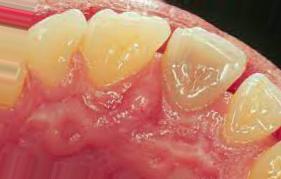
Condition: Tooth Discoloration